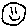
Label: smiley face